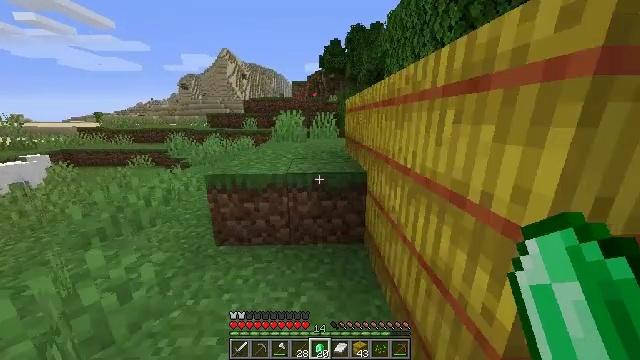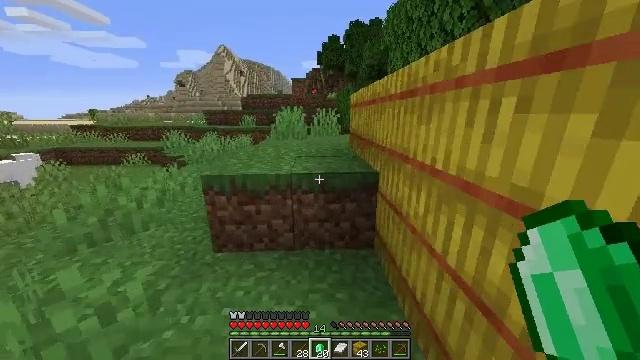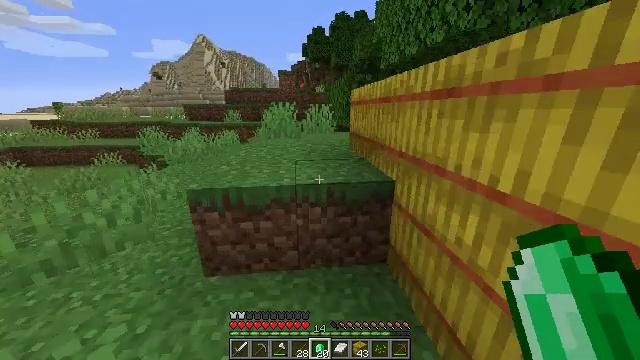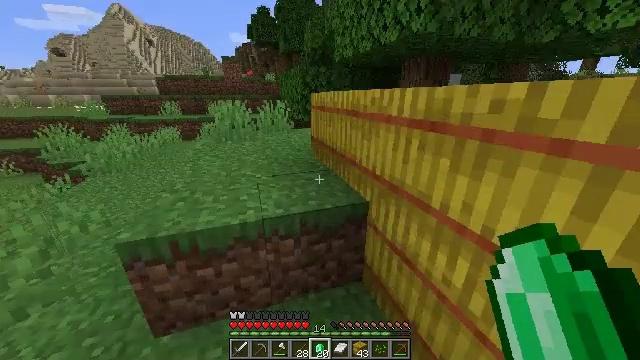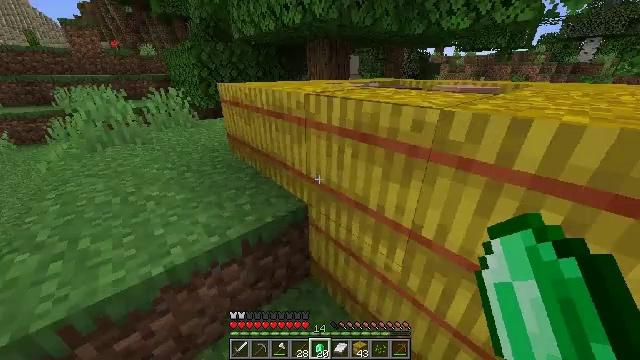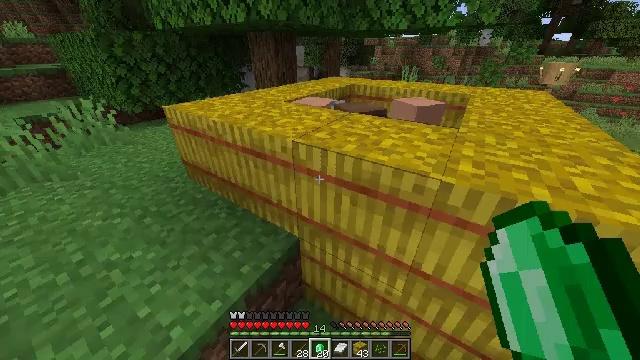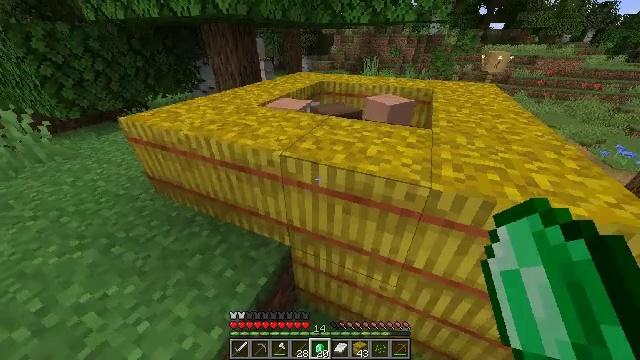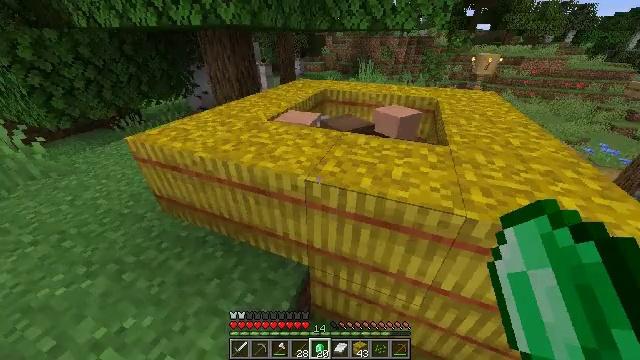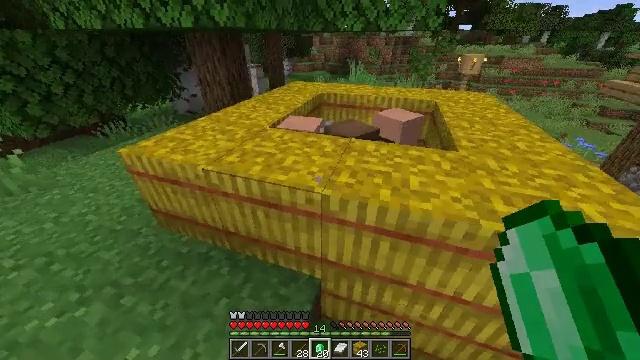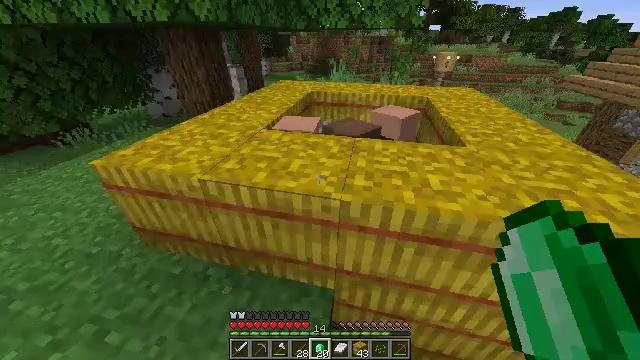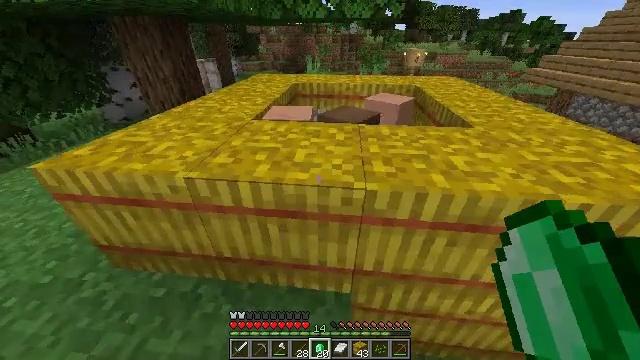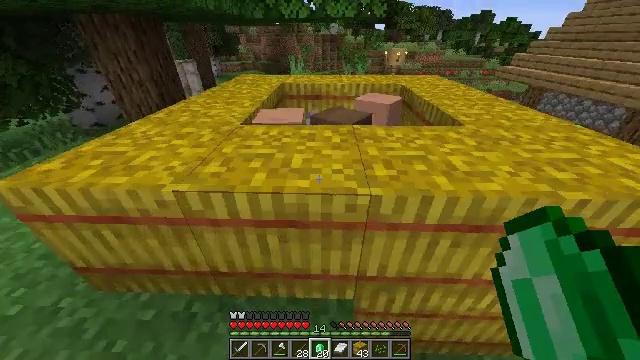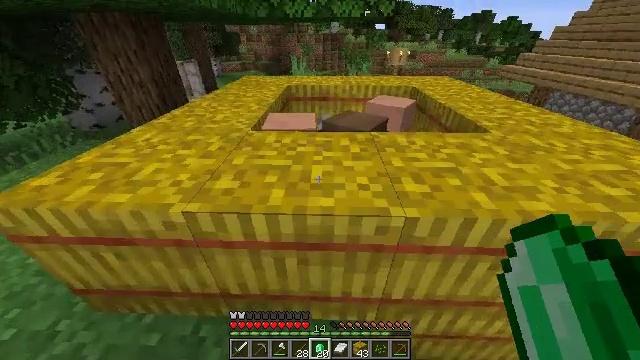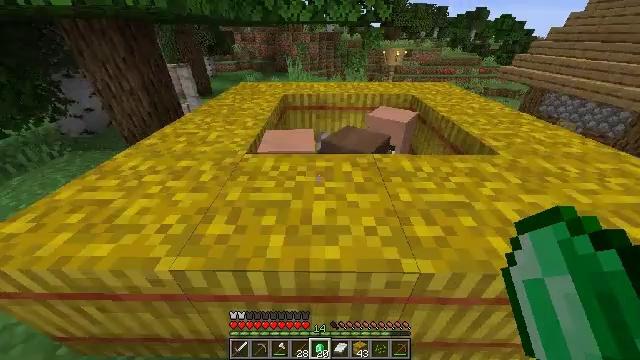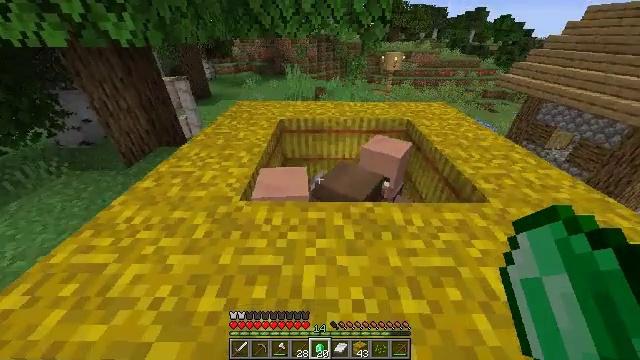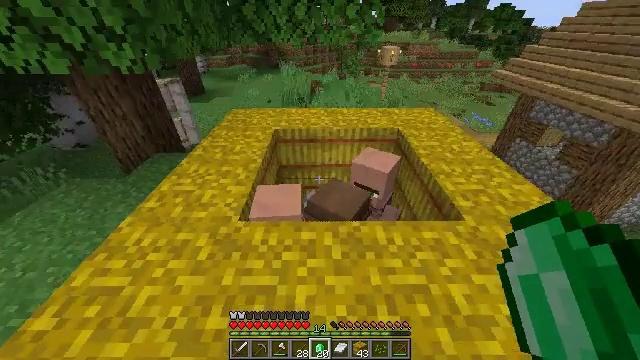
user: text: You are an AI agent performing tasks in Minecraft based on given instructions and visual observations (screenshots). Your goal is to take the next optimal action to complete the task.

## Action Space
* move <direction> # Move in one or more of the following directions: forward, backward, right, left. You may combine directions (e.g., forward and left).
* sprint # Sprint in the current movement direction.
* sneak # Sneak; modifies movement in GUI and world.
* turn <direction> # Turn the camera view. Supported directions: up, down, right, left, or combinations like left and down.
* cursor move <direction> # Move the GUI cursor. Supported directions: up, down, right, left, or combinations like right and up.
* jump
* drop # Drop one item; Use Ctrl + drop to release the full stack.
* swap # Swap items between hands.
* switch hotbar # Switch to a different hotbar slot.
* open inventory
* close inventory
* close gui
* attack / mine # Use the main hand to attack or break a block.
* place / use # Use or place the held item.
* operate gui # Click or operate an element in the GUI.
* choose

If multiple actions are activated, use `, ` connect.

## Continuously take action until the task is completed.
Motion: motion action
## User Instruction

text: Make a crossbow in the crafting table.
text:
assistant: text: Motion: move forward and move left
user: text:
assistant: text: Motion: move forward and move left, turn right and down
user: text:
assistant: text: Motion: move forward and move left, turn right and down, jump
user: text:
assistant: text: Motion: move forward and move left, turn right and down, jump
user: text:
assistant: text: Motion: move forward, turn right and down, jump
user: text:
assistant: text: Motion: move forward, turn right and down, jump
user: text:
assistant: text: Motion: move forward, turn right, jump
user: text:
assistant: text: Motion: move forward, turn right, jump
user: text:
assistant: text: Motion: move forward, turn right, jump
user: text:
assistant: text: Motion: move forward, turn right, jump
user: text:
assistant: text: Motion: move forward, turn right, jump
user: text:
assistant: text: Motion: move forward and move right, jump
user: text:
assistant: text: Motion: move forward and move right, turn right, jump
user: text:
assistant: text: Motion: move forward and move right, jump
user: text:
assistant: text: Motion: move forward and move right, turn down, jump
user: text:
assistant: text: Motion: move forward and move right, turn down, jump
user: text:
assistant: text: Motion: move forward and move right, turn down, jump
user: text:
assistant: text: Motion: move forward and move right, turn down, jump
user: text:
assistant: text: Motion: move forward, turn left and down
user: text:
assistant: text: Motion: move forward, turn left
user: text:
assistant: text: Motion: no_op
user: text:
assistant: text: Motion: turn left
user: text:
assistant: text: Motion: turn left
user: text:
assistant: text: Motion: turn left
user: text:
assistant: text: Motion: turn left
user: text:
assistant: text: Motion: turn left
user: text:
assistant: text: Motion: no_op
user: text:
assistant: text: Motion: use / place
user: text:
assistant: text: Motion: use / place
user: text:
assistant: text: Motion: use / place